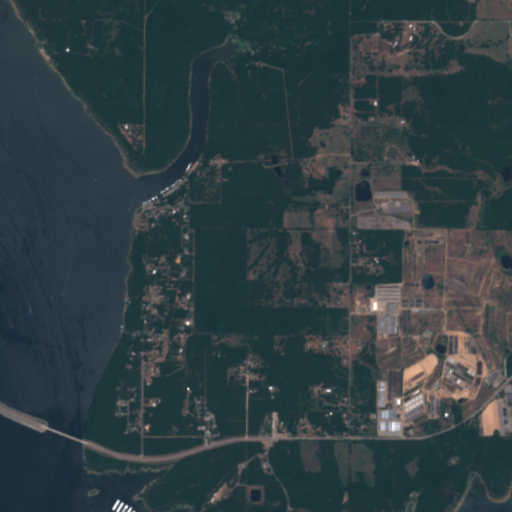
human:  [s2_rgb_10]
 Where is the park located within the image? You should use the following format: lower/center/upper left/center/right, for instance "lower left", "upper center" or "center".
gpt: The park is located in the lower of the image.
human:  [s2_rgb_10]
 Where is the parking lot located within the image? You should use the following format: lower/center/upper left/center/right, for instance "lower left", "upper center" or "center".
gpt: The parking lot is located in the lower center of the image.
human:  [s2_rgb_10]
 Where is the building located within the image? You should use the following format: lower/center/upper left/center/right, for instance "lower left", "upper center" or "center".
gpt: The building is located in the lower center of the image.
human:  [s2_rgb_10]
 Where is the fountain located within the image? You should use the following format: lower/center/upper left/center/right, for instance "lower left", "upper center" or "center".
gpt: The fountain is located in the lower center of the image.
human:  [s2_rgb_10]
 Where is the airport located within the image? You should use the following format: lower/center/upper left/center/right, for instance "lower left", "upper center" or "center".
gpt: There is no airport in the image.